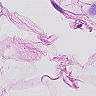
Metastatic tissue present: no